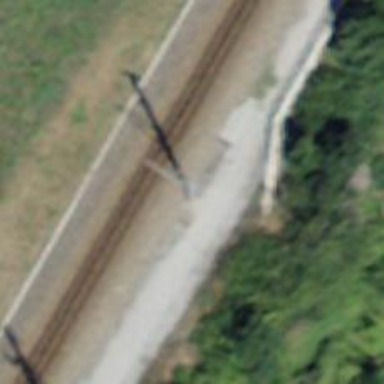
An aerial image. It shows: Catenary mast for power lines.